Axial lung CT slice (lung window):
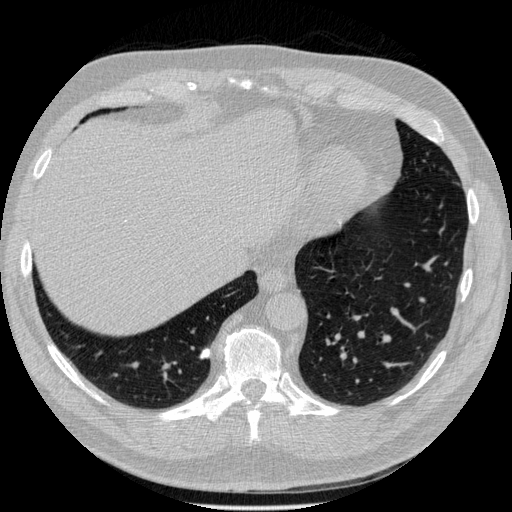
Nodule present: yes
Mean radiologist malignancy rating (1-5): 1.75